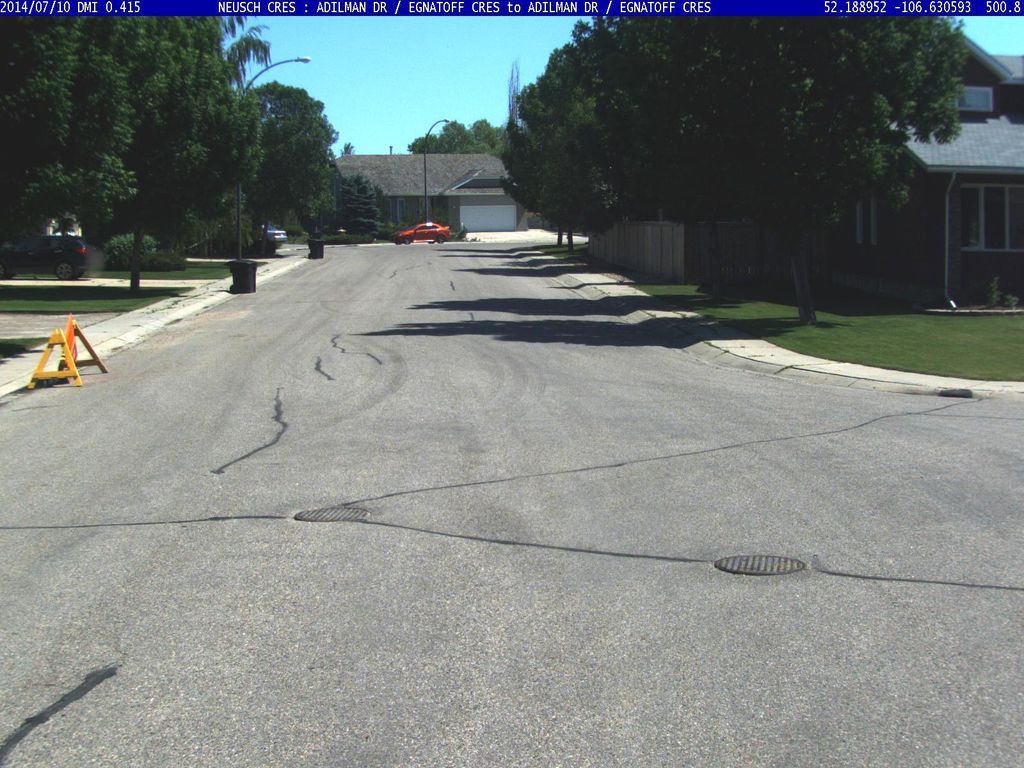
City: saskatoon